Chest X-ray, PA view. Patient: 7 years old, sex F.
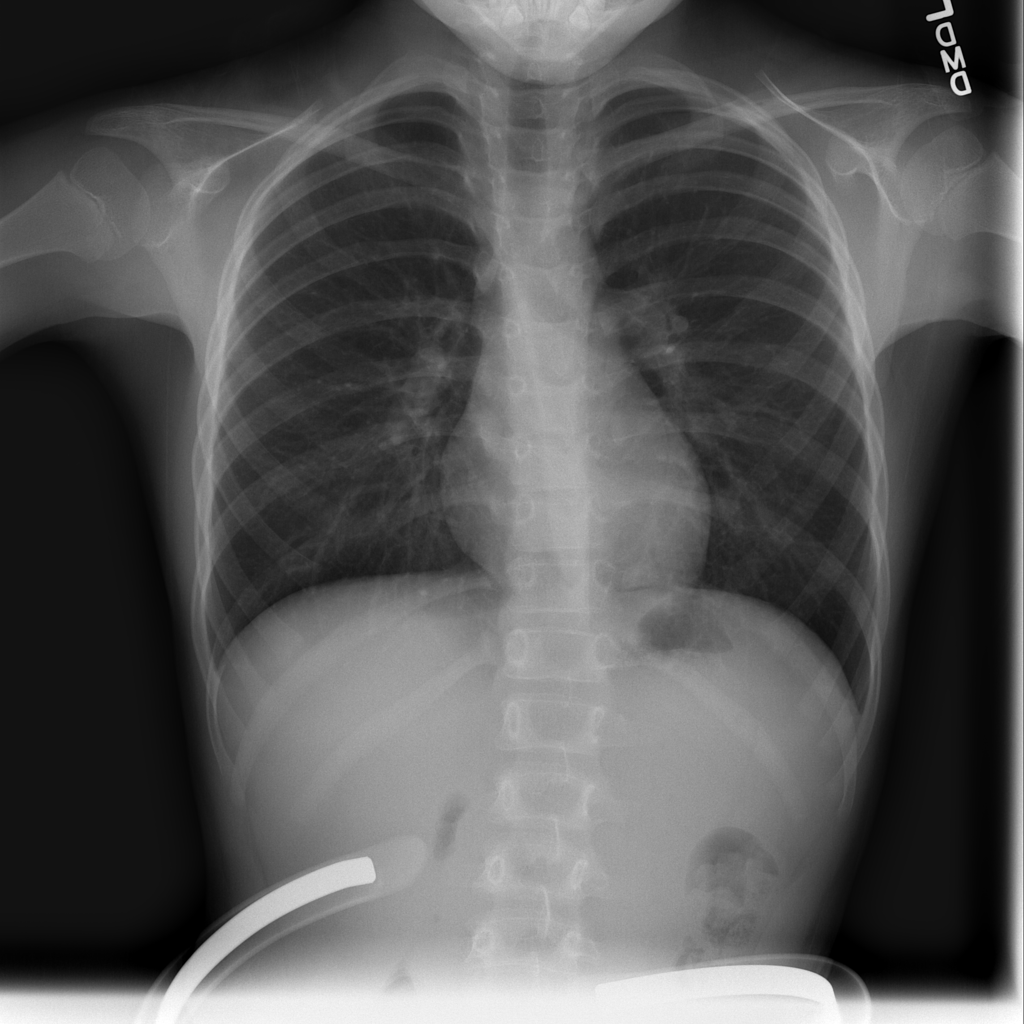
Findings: No Finding